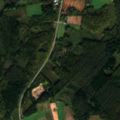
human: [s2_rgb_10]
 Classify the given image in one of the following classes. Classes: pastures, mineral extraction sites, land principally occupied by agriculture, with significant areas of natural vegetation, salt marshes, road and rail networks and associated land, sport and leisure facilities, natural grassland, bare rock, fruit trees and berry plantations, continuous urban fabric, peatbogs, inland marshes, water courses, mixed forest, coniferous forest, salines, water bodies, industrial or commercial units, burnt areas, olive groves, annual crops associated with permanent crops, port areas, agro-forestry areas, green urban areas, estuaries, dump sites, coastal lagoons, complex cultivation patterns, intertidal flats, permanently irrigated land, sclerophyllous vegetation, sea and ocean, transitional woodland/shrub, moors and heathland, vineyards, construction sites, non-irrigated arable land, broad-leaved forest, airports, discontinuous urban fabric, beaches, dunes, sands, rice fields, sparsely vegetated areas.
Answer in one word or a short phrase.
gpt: non-irrigated arable land, land principally occupied by agriculture, with significant areas of natural vegetation, coniferous forest, mixed forest